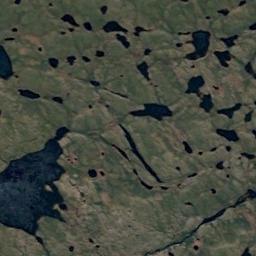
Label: wetland